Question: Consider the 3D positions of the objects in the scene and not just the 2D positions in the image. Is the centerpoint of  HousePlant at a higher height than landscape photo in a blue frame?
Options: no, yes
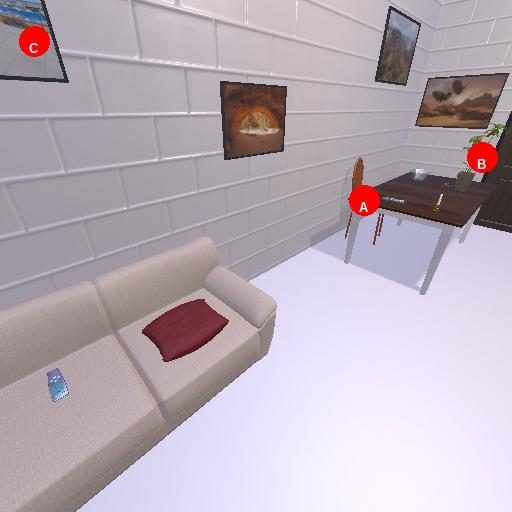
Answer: no